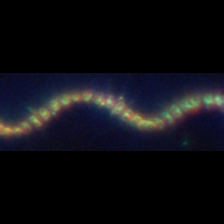
Taxon: Chaetoceros
Group: Diatoms